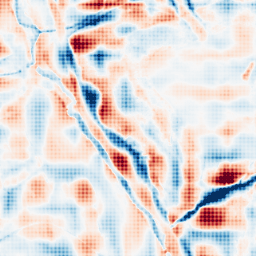
Category: wavelet
Decomposition family: wavelet_reverse_biorthogonal
Decomposition parameters: wavelet: rbio5.5
level: 5
Upsampling method: sinc_hamming
Upsampling parameters: scale: 8
kernel_size: 8
Upsampling scale: 8